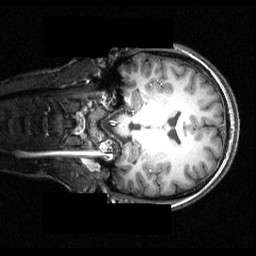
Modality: T1w
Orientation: coronal
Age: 20
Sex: female
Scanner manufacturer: siemens
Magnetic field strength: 3.951 T
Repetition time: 1.5 s
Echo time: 0.00335 s